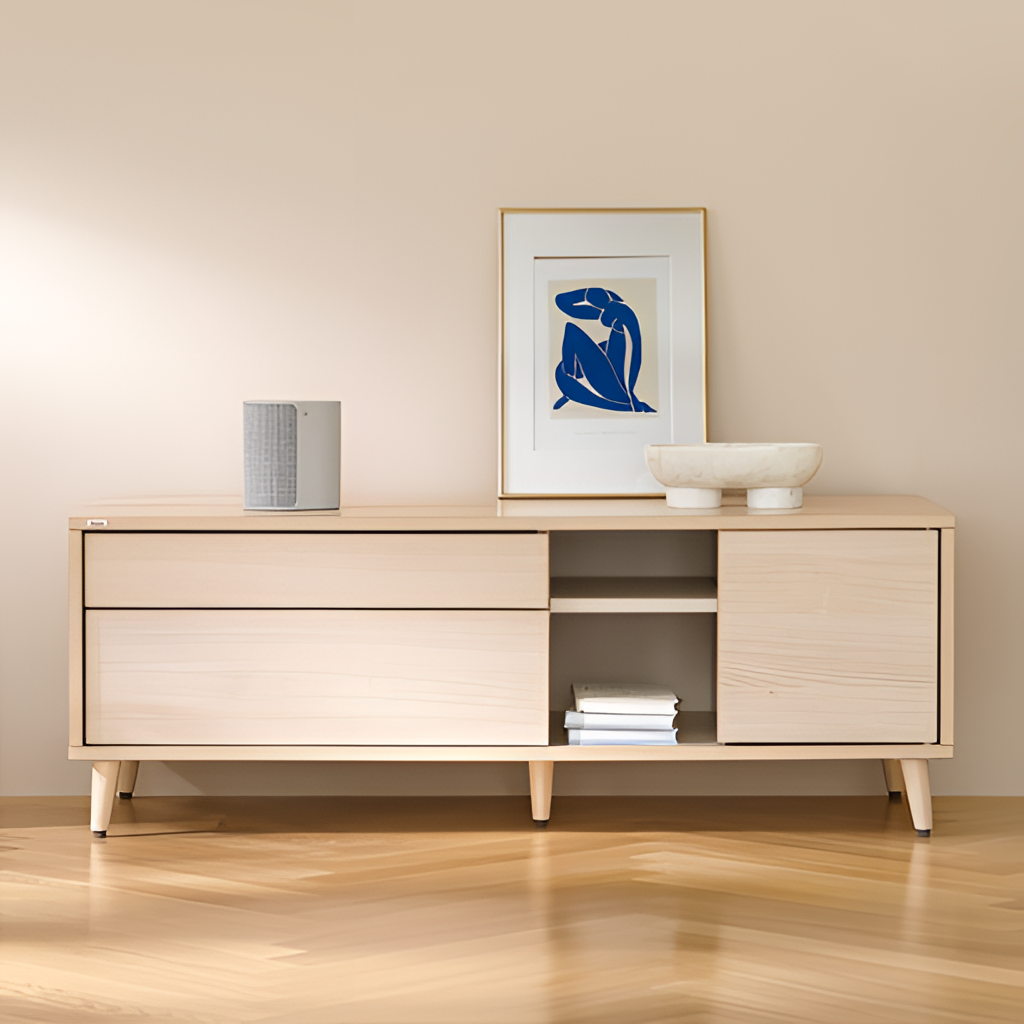
living room, wood sideboard, natural wood flooring, with herringbone pattern, paint wallpaper, with solid pattern, minimalist